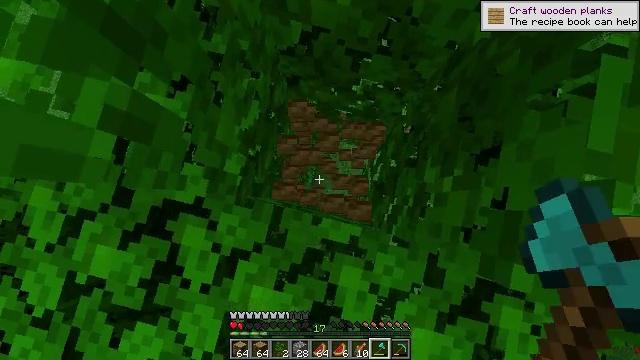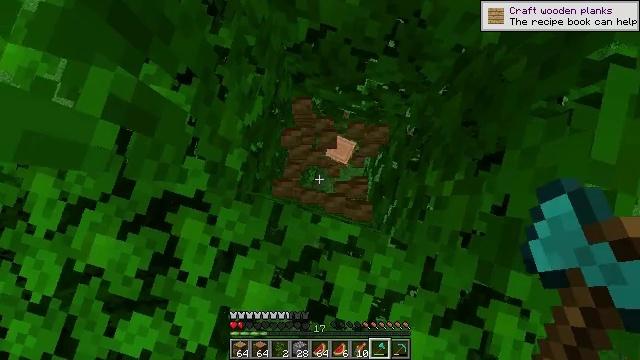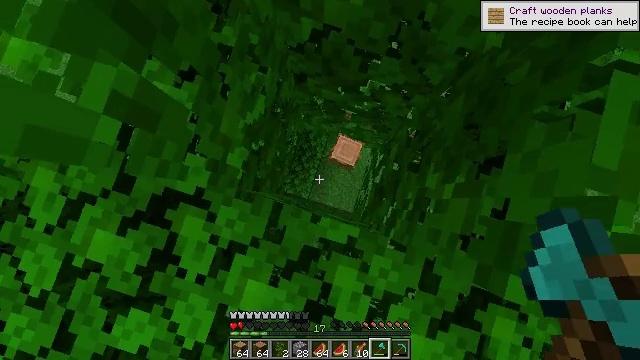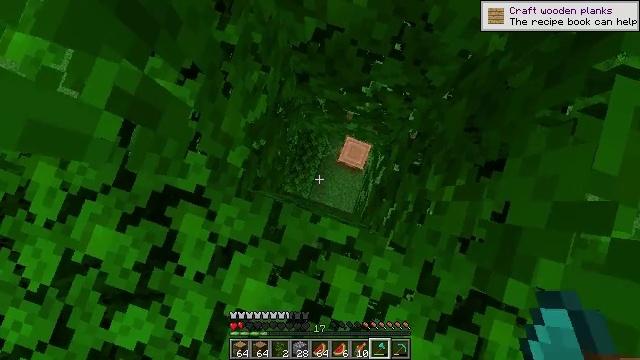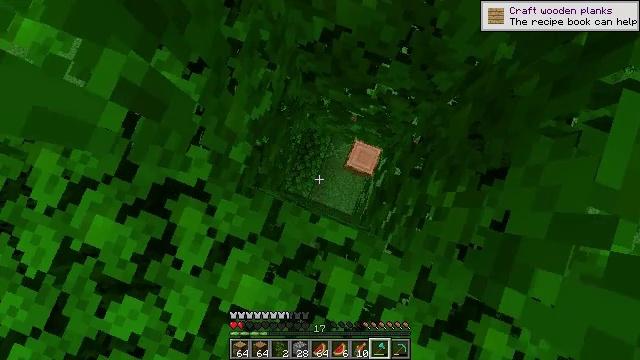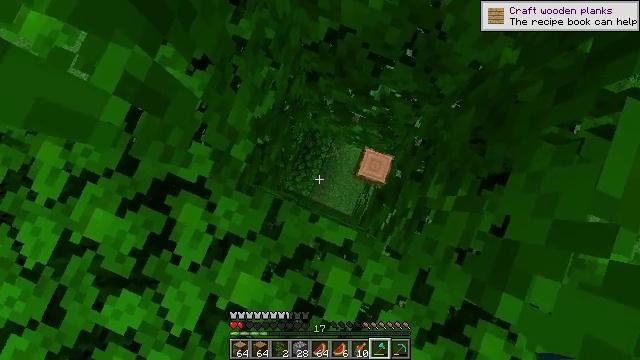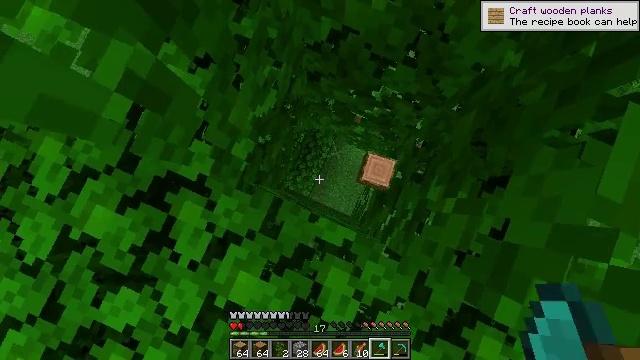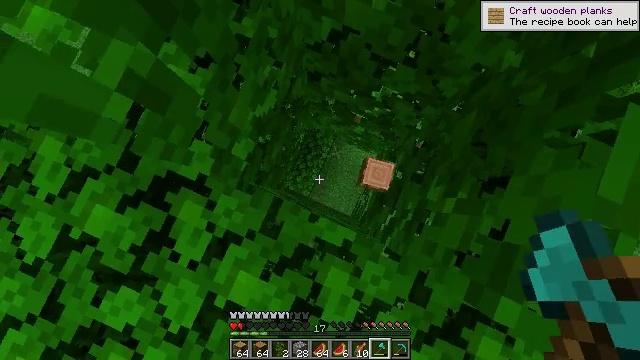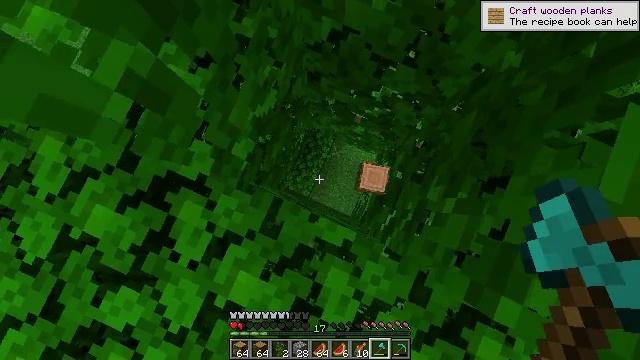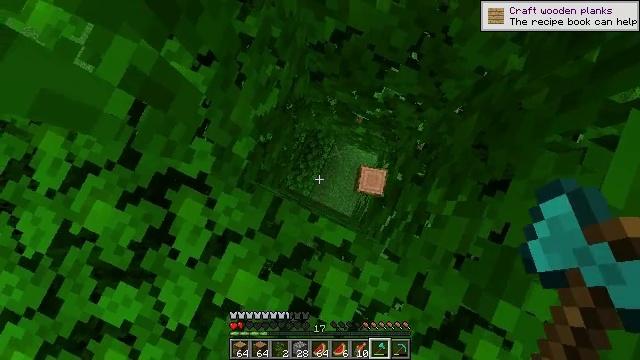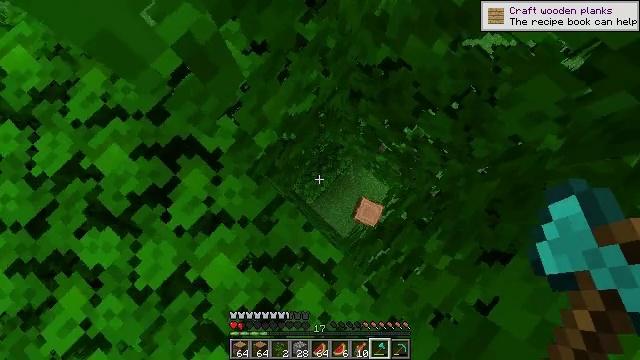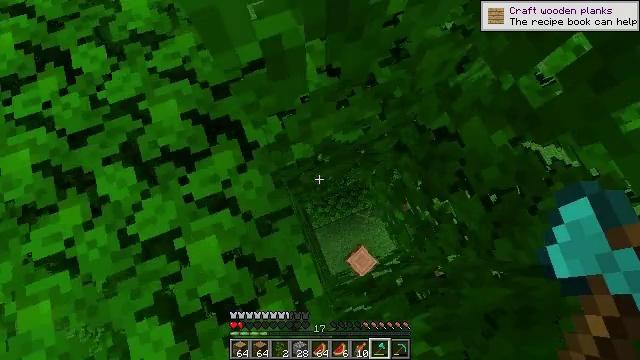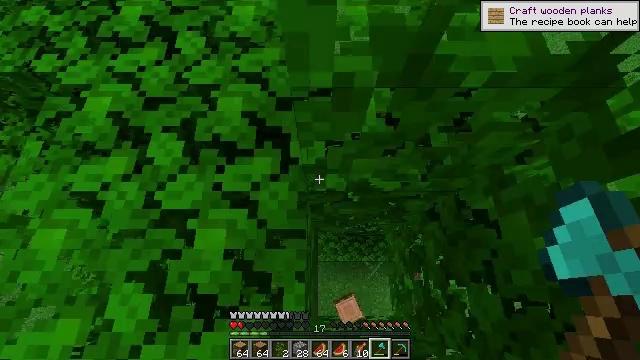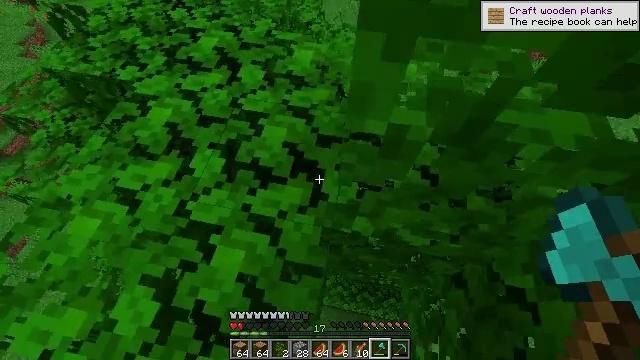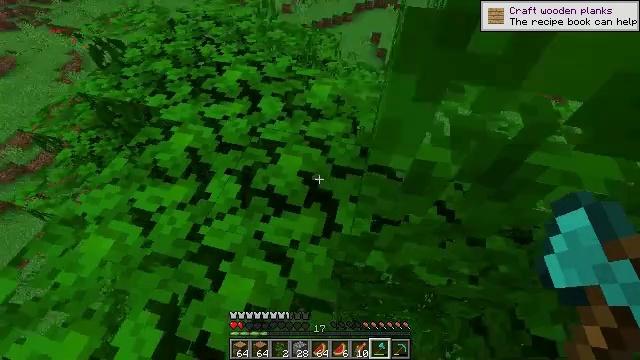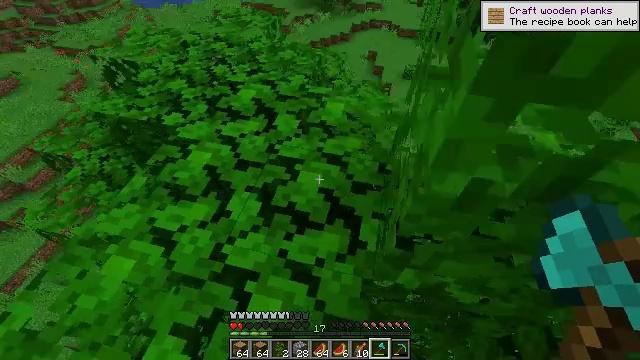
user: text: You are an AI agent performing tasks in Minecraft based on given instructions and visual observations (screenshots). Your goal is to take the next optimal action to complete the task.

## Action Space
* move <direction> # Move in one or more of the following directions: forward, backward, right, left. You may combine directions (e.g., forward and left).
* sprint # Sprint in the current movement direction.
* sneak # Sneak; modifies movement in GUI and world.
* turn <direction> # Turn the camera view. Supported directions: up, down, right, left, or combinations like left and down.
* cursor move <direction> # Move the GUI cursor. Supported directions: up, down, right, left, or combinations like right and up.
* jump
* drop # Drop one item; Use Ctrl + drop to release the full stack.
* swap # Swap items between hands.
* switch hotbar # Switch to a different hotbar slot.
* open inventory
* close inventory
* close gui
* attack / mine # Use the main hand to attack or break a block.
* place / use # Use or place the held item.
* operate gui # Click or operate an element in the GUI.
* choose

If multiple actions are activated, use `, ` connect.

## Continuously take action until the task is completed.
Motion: motion action
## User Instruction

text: Collect jungle leaves by breaking them.
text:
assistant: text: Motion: turn left, attack / mine
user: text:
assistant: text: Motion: turn left, attack / mine
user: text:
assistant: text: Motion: turn left, attack / mine
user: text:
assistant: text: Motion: turn left, attack / mine
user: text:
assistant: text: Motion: turn left, attack / mine
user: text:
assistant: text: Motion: attack / mine
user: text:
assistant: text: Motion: attack / mine
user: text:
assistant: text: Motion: attack / mine
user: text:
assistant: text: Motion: turn left, attack / mine
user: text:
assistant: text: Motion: turn left and up, attack / mine
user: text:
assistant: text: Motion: turn left and up
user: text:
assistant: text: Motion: turn left and up
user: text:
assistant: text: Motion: move left, turn left and up
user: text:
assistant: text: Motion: move left, turn left and up
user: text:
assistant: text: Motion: move left, turn up
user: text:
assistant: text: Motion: turn up
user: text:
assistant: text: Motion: attack / mine
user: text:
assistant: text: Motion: attack / mine
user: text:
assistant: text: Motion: attack / mine
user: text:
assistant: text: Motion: move forward, attack / mine
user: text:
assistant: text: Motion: move forward, attack / mine
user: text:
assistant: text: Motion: move forward, attack / mine
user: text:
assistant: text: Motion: move forward, turn left and down, attack / mine
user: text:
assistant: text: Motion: turn left and down, attack / mine
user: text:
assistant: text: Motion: turn left and down, attack / mine
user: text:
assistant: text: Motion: turn left and down, attack / mine
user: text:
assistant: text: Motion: turn left and down, attack / mine
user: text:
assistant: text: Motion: turn left, attack / mine
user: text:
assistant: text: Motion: attack / mine
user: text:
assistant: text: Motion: attack / mine